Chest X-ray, AP view. Patient: 26 years old, sex F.
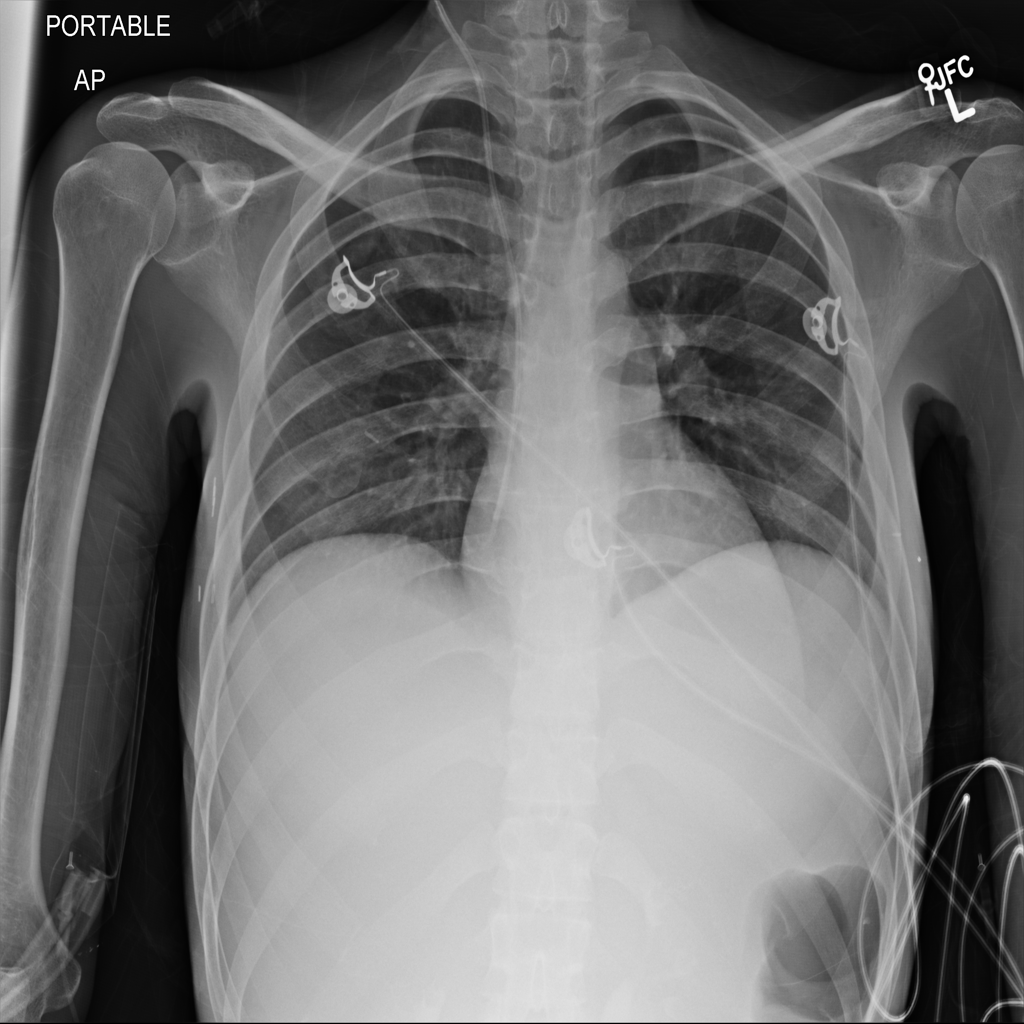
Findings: No Finding